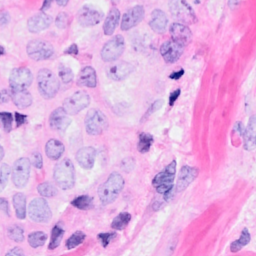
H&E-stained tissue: Breast